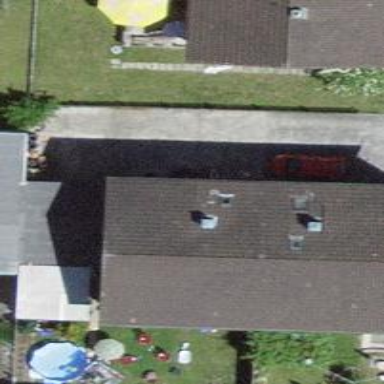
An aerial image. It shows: Terrace building.